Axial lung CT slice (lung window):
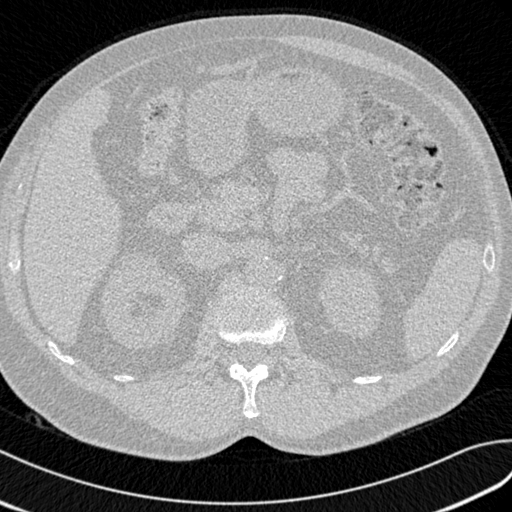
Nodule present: no